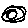
Label: circle